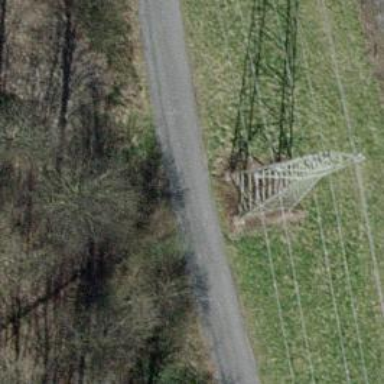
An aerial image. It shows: Power line in the image.